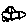
Label: car